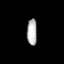
Tissue: lung
Cell type: Endothelial cells
Senescence score: 0.6773
Nuclear area (px): 258
Mean DAPI intensity: 179.295